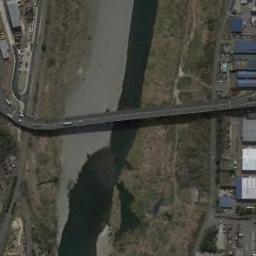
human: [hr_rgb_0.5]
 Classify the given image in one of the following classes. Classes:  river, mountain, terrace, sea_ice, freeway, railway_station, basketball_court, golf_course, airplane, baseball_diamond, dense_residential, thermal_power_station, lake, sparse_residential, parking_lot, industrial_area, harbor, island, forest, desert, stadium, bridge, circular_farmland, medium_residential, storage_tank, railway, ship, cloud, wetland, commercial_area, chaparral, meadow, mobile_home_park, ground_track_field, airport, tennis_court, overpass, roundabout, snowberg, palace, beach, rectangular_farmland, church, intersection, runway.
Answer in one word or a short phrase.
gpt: bridge